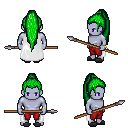
a pixel art fantasy rpg character, male body template, dark elf, purple skin, white cape, red pants, green extra-long topknot hairstyle, bracelets, gray slippers, spear, four views (front, back, left, right), 2x2 character sprite sheet, small pixel art, hard edges, no anti-aliasing